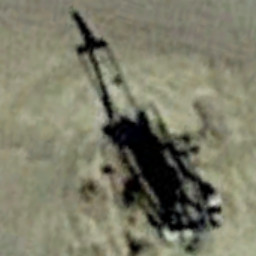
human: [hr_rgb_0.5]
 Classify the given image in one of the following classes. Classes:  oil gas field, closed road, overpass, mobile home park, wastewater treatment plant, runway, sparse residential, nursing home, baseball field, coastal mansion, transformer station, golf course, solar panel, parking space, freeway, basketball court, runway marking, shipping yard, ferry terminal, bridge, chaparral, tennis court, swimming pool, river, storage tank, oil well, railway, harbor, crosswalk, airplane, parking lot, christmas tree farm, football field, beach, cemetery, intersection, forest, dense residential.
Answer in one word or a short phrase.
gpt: oil well